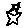
Label: star